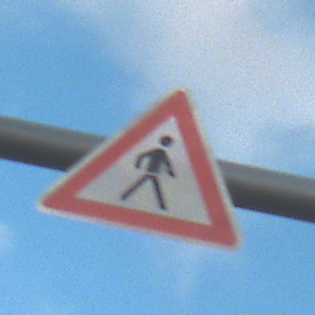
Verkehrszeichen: FussgaengerLinks
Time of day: SunriseSunset
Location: Outdoor (RoadRail)
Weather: PartlyCloudy
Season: NotSpecified
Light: Natural